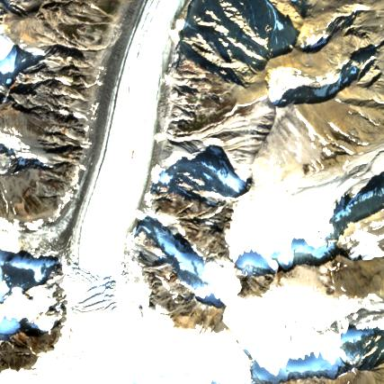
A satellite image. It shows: Majestic glacier in the distance.